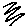
Label: zigzag